Field crop: maize
Growth stage: 2
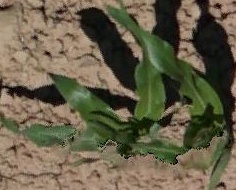
Species: maize